Question: This is possible change row template for jqGrid? For example, we have four columns and I want to get something like that:

If this is impossible can you suggest other free components for this task? It wolud be better if this component have paging, search, sorting.
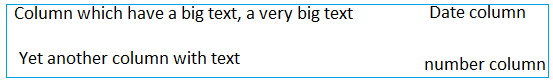
Answer: Sorry, but it's very unclear what you mean. Which "template row" you mean? jqGrid use HTML '<table>' as basis for the grid and every row of data will be represented as one '<tr>' element.
So if you have some database table with 4 columns and you want to display one row from the database as two rows on HTML page you can provide the data for jqGrid in 2 columns instead of 4 columns, but with twice number of rows.
I don't understand how you want interpret sorting and search in such grid, but if you will use 'datatype: "json"' or 'datatype: "xml"' then your server code will be responsible for sorting and searching of data, so you can in general implement your custom behavior in the case.